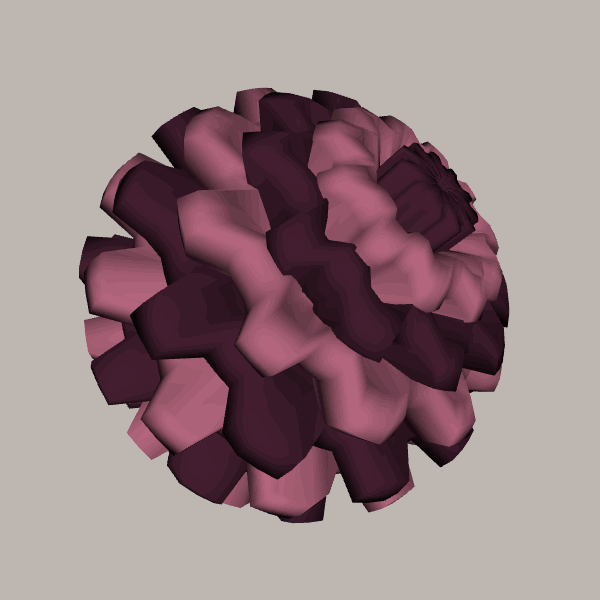
Background: light